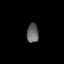
Tissue: lung
Cell type: T cells
Senescence score: 0.2097
Nuclear area (px): 229
Mean DAPI intensity: 99.022